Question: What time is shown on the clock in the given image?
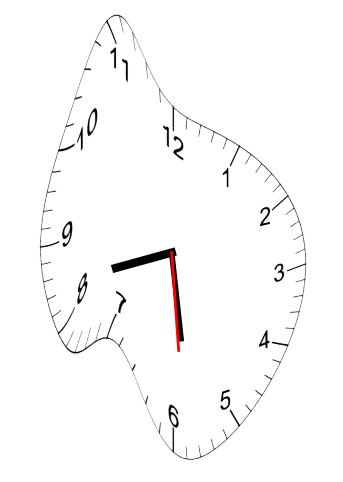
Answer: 08:28:29